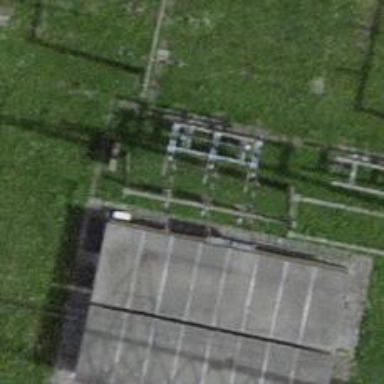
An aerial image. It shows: Power line with three cables.